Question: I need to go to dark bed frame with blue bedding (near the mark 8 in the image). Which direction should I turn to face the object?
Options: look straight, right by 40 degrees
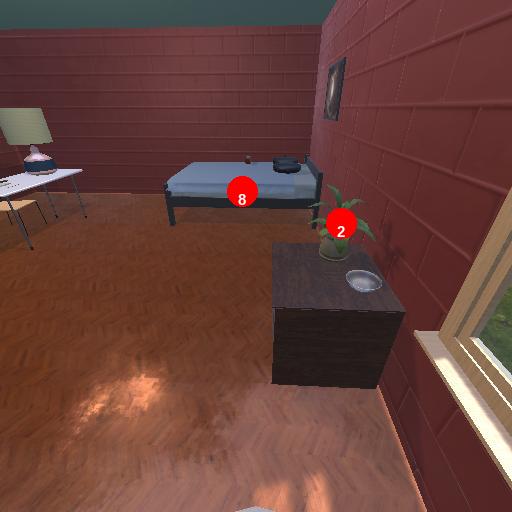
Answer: look straight